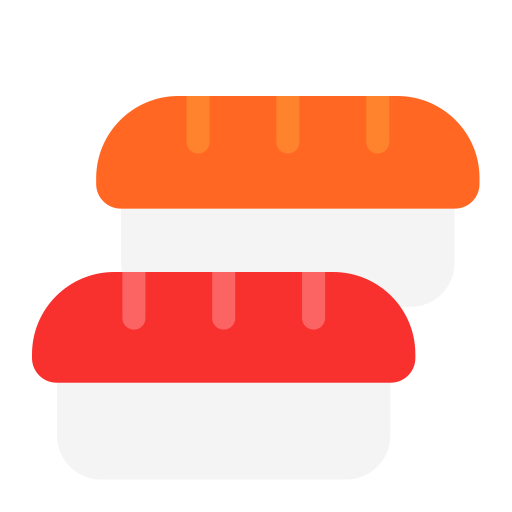
sushi flat